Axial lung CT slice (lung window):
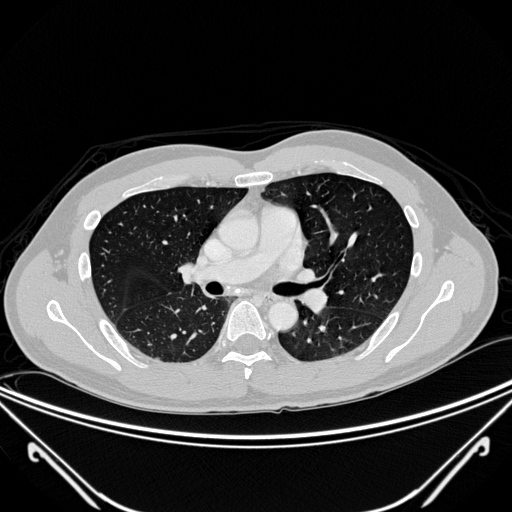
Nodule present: no